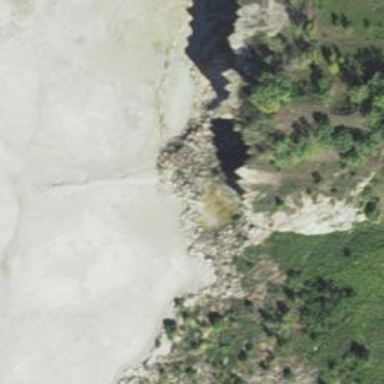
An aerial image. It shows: Cliff in nature.